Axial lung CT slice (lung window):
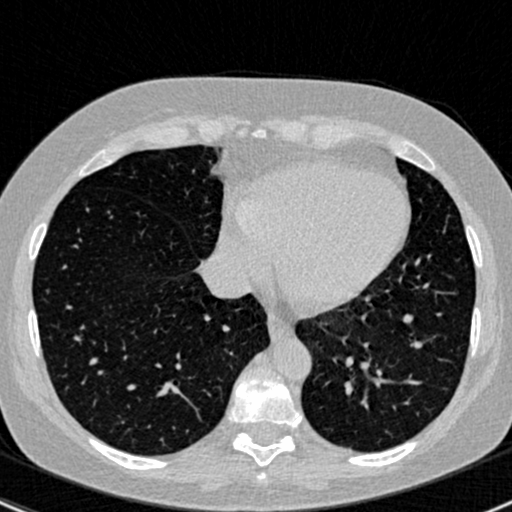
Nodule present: no